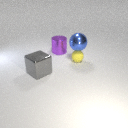
large gray metal cube to the left of large purple metal cylinder